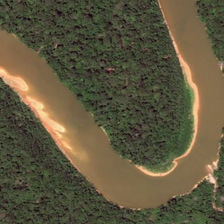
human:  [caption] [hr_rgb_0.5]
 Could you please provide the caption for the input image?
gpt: the khaki saddle shaped river is across the dense forest .

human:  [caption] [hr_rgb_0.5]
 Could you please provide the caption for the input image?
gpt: the river in the rainforest takes on u shaped look .

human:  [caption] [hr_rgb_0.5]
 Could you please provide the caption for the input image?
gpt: the khaki saddle shaped river is across the dense forest .

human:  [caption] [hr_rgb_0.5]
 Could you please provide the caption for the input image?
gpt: it is a u shaped brown river traverses this forest .

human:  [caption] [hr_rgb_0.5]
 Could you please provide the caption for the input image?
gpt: many green trees are in two sides of a curved yellow river .